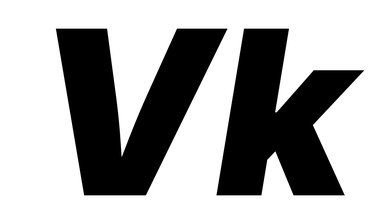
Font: Inter-Italic_Black_Italic